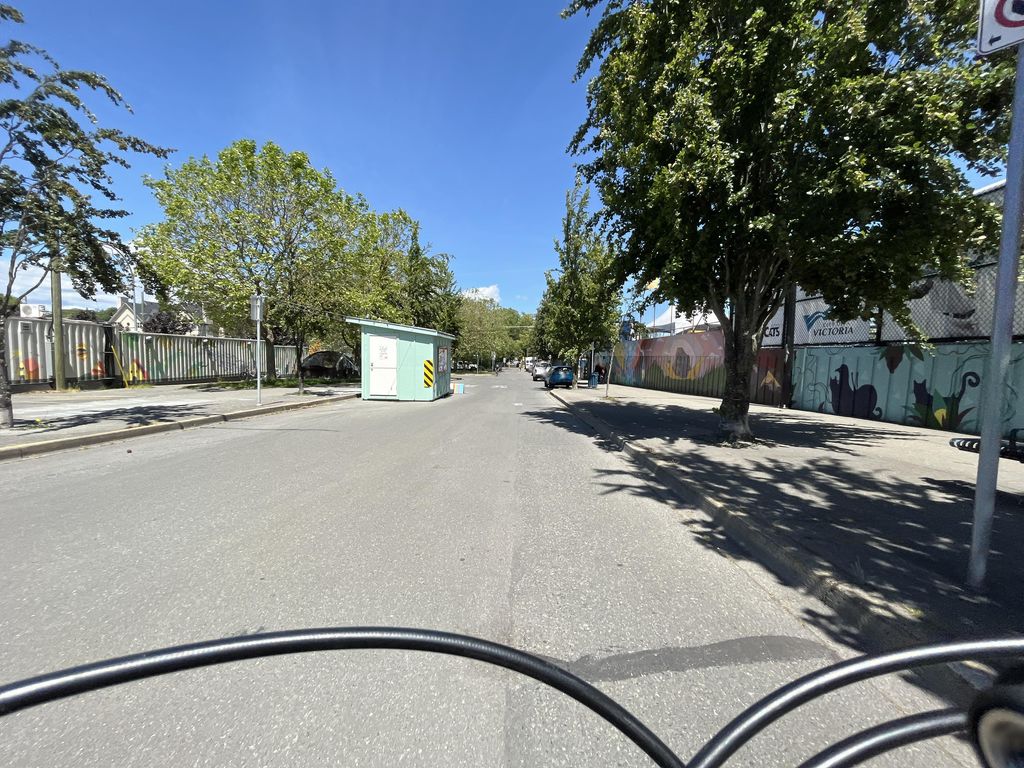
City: victoria